四年级 · 画法几何学
一个五位数, 它的最高位是什么位?一个九位数呢? 一个十二位数呢?
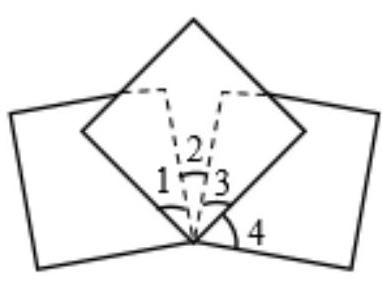
答案: 万位; 亿位; 千亿位

【分析】在整数数位顺序表中，从右到左分别是：个位、十位、百位、千位、万位、十万位、百万位、千万位、亿位、十亿位、百亿位、千亿位......; 根据整数的数位顺序表即可找出最高位是什么位。

【详解】一个五位数, 它的最高位是万位;

一个九位数, 它的最高位是亿位;

一个十二位数, 它的最高位是千亿位。

【点睛】明确计数单位、数位、数级的概念是解答此题的关键。
解析: 答案:万位; 亿位; 千亿位

【分析】在整数数位顺序表中，从右到左分别是：个位、十位、百位、千位、万位、十万位、百万位、千万位、亿位、十亿位、百亿位、千亿位......; 根据整数的数位顺序表即可找出最高位是什么位。

【详解】一个五位数, 它的最高位是万位;

一个九位数, 它的最高位是亿位;

一个十二位数, 它的最高位是千亿位。

【点睛】明确计数单位、数位、数级的概念是解答此题的关键。